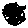
Label: moon